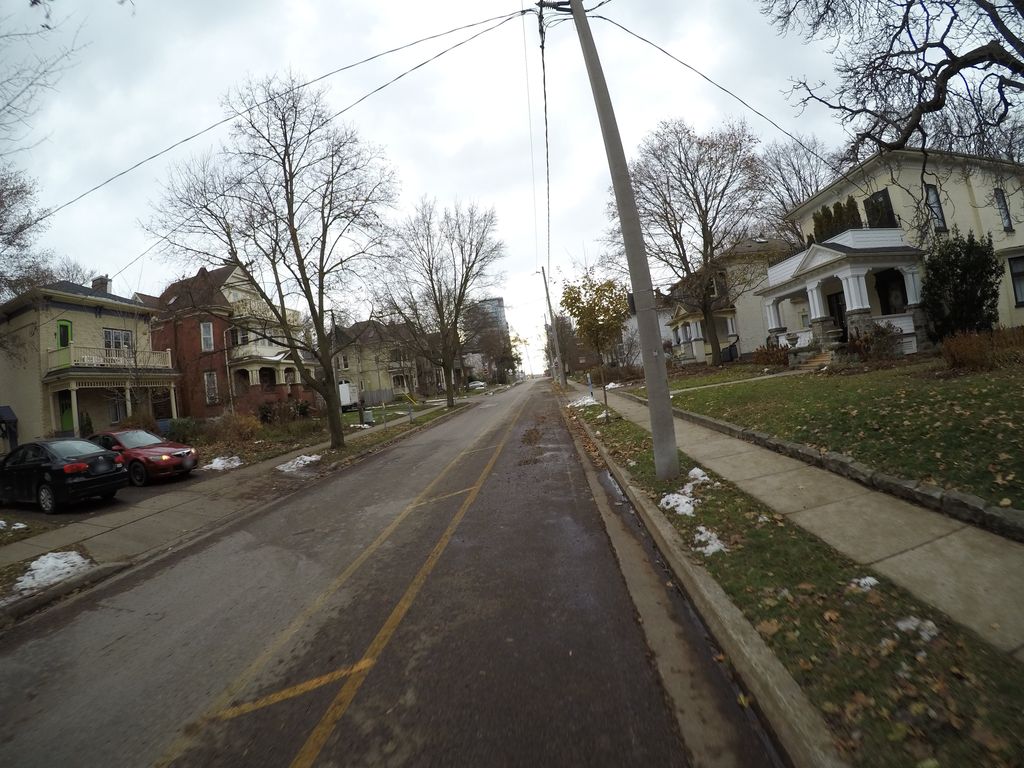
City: kitchener-waterloo